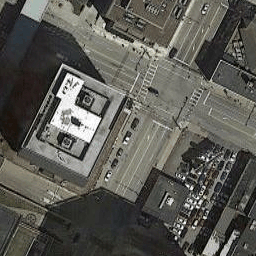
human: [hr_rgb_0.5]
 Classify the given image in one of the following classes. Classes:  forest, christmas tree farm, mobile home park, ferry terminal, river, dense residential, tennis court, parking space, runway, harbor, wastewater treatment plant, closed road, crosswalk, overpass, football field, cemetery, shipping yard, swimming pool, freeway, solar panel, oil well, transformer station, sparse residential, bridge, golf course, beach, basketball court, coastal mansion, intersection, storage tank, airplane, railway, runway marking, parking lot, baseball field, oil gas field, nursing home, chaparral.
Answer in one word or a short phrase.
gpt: intersection